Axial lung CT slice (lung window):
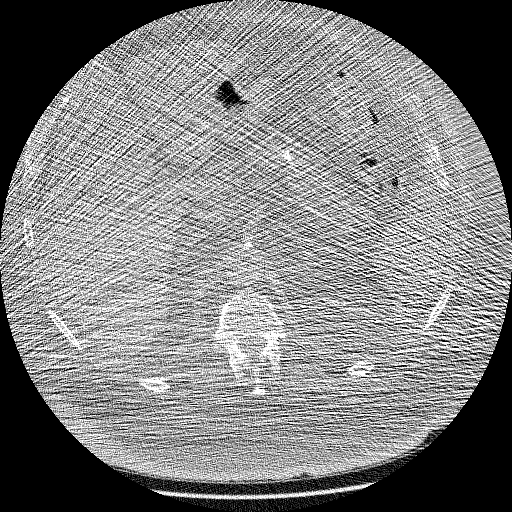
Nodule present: no